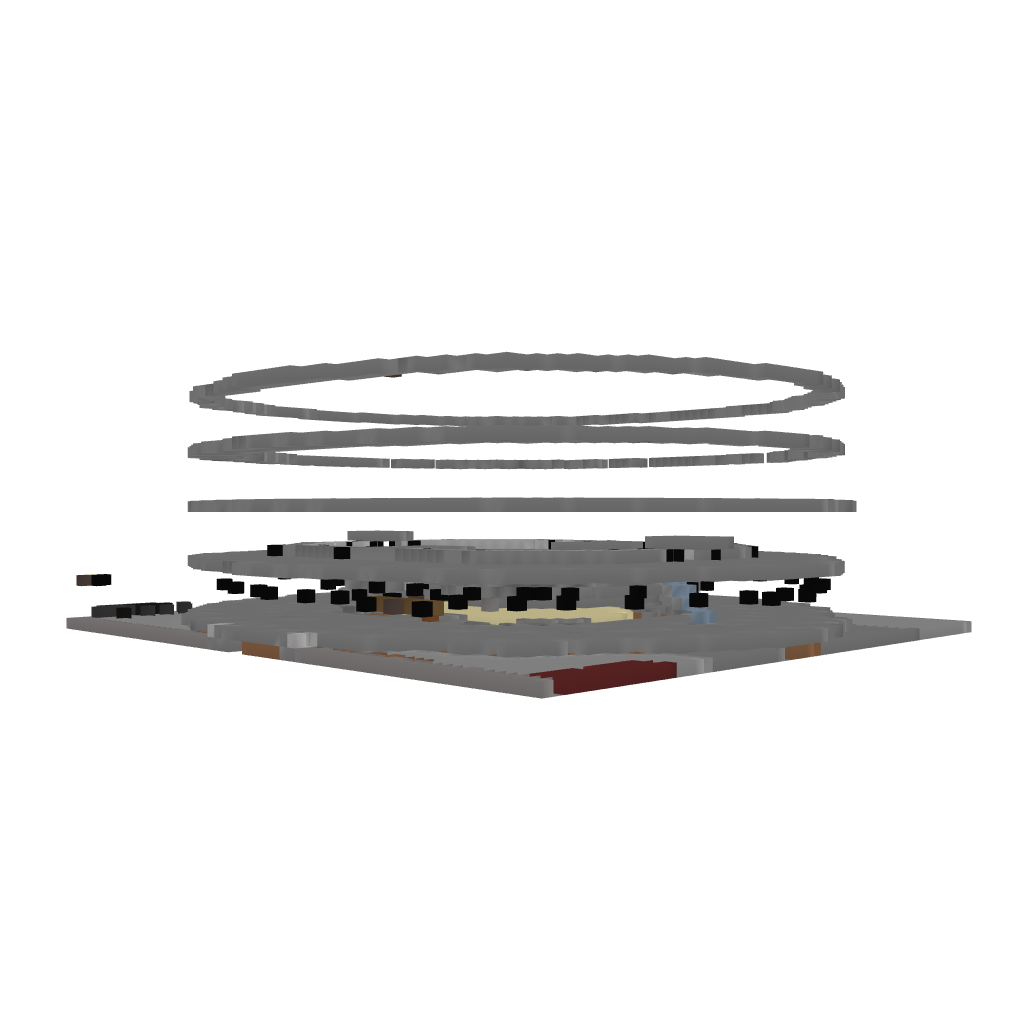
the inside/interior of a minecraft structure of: Coliseum